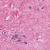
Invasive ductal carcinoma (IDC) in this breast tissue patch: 0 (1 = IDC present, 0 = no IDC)